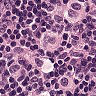
Metastatic tissue present: yes